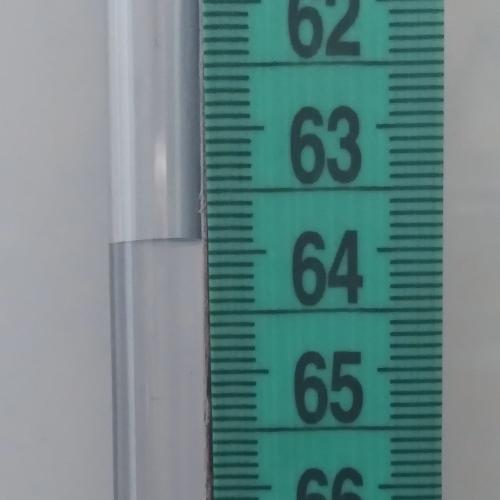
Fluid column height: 63.9 cm